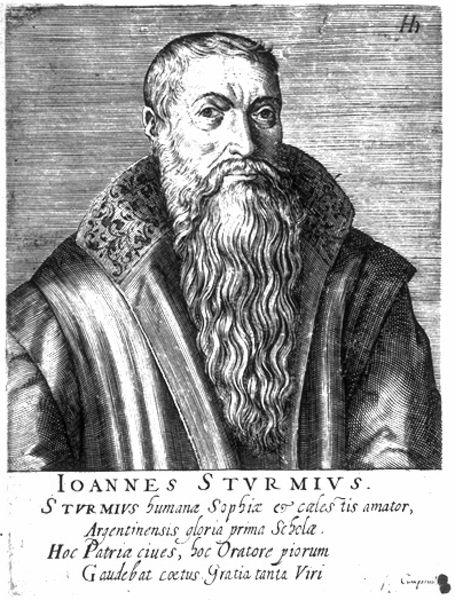
Titel: Bildnis des Johann Sturm
Künstler: Hendrik (d.Ä.) Hondius
Institution: (Seriendruck)
Schlagwörter: mann, schatten, umhang, weiß, frisur, grau, haar, licht, mund, nase, ohr, profil, schwarz, stirn, zeichnung, blick, muster, ornament, alt, bart, wand, augen, falten, gesicht, johannes, kragen, mensch, rahmen, vollbart, ärmel, bild, bildnis, herr, portrait, porträt, signatur, auge, gewand, haare, mantel, vater, blatt, person, augenbrauen, lippen, renaissance, scheitel, schulter, schultern, pony, holzschnitt, schrift, wangen, papier, grafik, graphik, sturm, inschrift, brauen, glanz, pupillen, faltenwurf, wange, name, druck, druckgraphik, initialen, monogramm, schraffur, stich, kupfer, schwarzweiß, text, buchstaben, worte, bleistift, brokat, schielen, art, weißß, wangenknochen, runzeln, gelehrter, kupferstich, ornamnet, latein, lateinisch, stick, kreuzschraffur, schaube, patria, stahlstich, ioannes, sturmius, sophia, kauz, hh, kipferstich, joannes sturmius, gaudebat, johannes sturmius